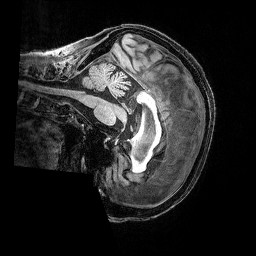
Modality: T1w
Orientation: sagittal
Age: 68
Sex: female
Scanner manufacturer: siemens
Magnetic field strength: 3 T
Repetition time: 2.5 s
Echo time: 0.00369 s